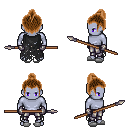
a pixel art fantasy rpg character, male body template, dark elf, purple skin, black tattered cape, metal pants, brown short topknot hairstyle, metal gloves, white slippers, spear, four views (front, back, left, right), 2x2 character sprite sheet, small pixel art, hard edges, no anti-aliasing